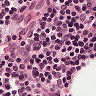
Metastatic tissue present: no